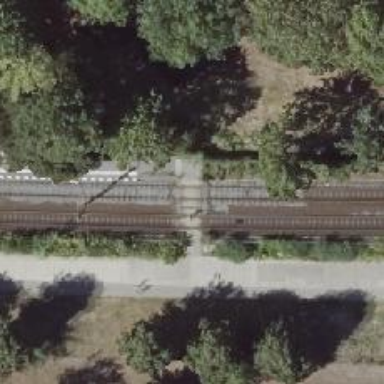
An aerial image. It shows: Tram crossing on the railway.